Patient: sex F, age 48
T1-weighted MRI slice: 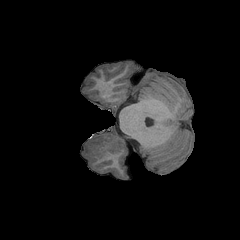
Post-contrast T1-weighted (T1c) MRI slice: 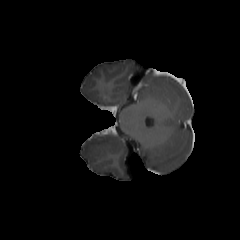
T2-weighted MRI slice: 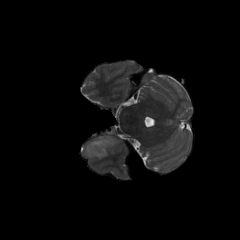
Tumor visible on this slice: yes
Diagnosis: Astrocytoma, IDH-mutant
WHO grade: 2